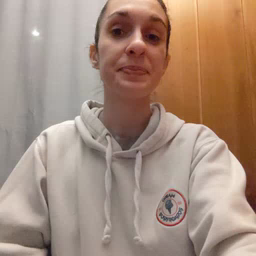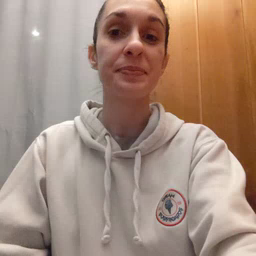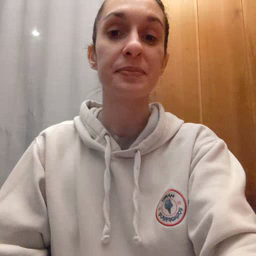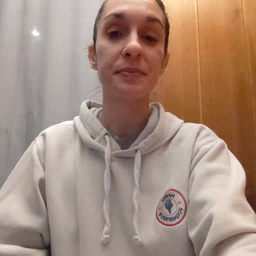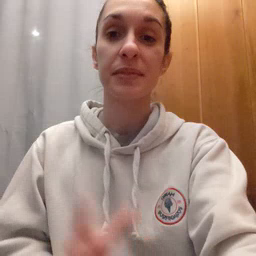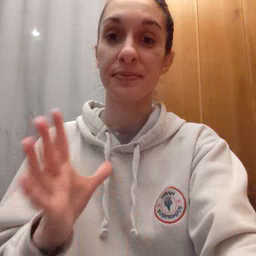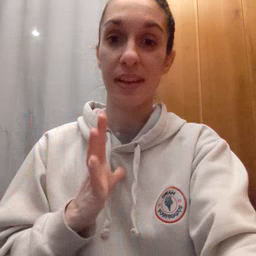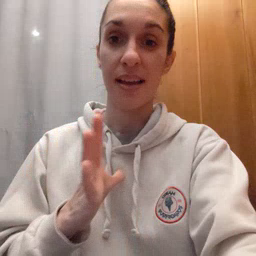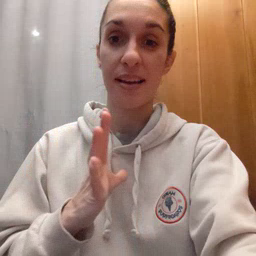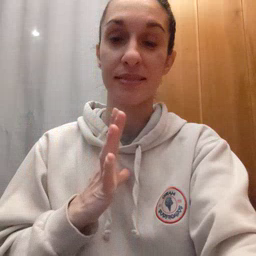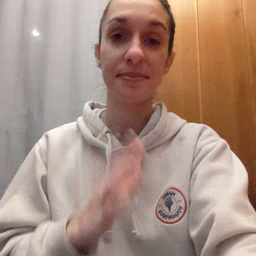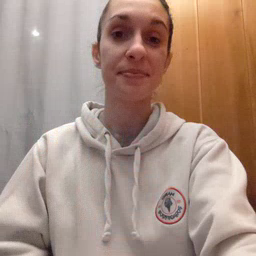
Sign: fine